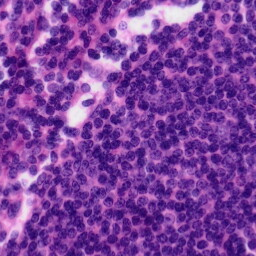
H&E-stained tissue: Tonsil